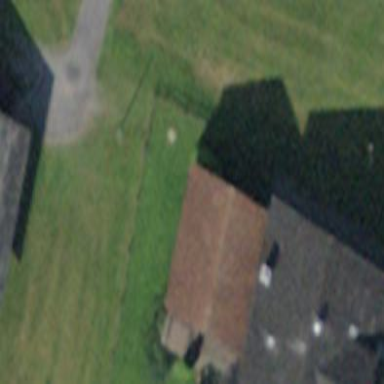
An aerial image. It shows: Barn.